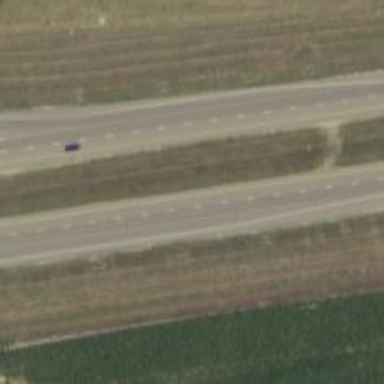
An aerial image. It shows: Road with dash markings.